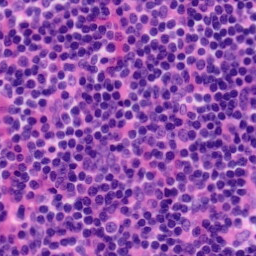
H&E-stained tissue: Tonsil